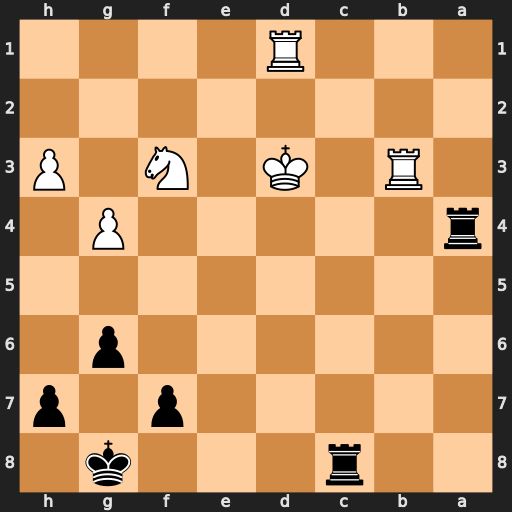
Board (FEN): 2r3k1/5p1p/6p1/8/r5P1/1R1K1N1P/8/3R4
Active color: b
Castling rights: -
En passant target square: -
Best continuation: Rd8+ Ke2 Re4+ Kf2 Rxd1